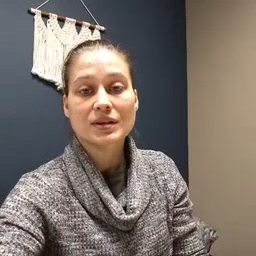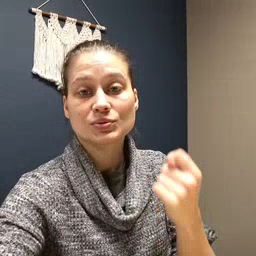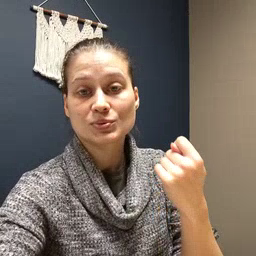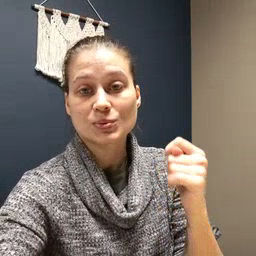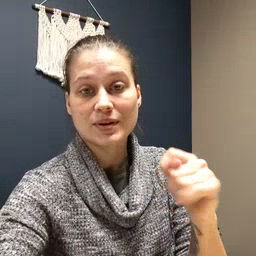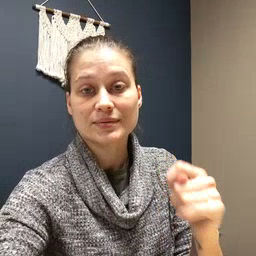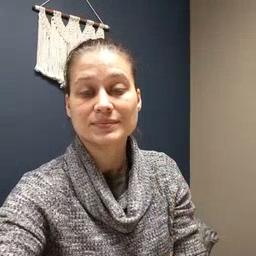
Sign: toy